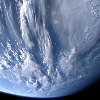
Label: cloud